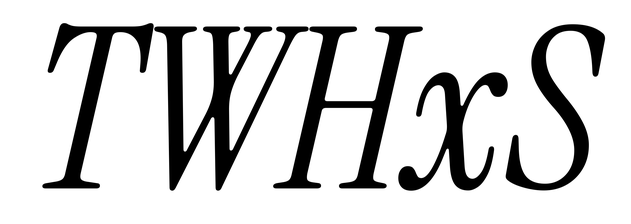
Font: InstrumentSerif-Italic